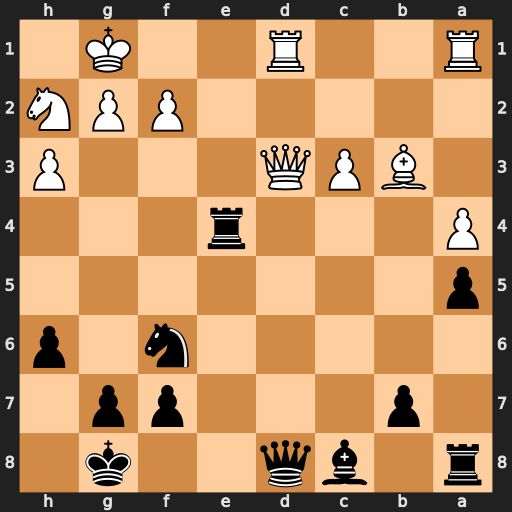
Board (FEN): r1bq2k1/1p3pp1/5n1p/p7/P3r3/1BPQ3P/5PPN/R2R2K1
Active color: b
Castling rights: -
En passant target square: -
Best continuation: Re1+ Nf1 Qxd3 Rxd3 Rxa1